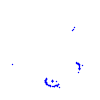
Particle: proton